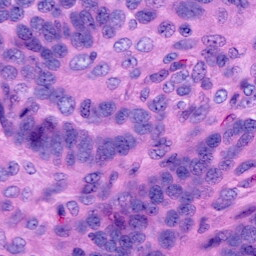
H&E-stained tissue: Ovarian